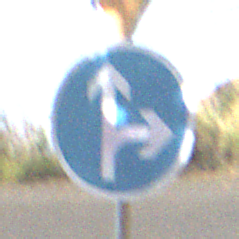
Verkehrszeichen: VorgeschriebeneFahrtrichtungGeradeausOderRechts
Zusatzzeichen oben: VorfahrtGewaehren
Umgebung: Outdoor, RoadRail
Tageszeit: MorningAfternoon
Wetter: PartlyCloudy
Licht: Natural
Jahreszeit: NotSpecified
Kontrast: HighContrast